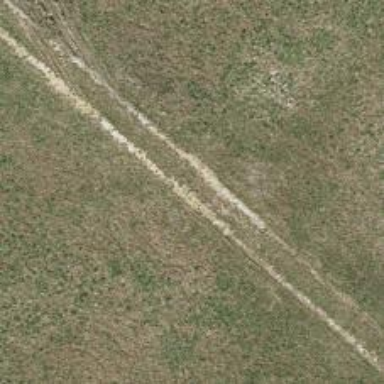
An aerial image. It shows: Track with grade 4 tracktype.